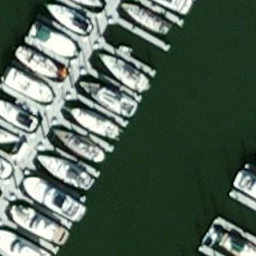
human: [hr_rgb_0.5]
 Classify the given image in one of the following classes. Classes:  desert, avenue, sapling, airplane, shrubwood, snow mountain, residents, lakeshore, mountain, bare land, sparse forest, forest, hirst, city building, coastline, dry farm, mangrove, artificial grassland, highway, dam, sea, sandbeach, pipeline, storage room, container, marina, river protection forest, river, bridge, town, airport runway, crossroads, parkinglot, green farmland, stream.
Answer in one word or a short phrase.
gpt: marina